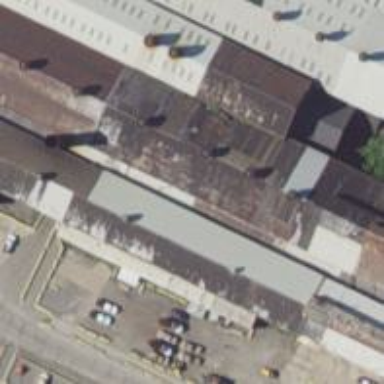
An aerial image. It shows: Part of building.